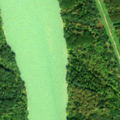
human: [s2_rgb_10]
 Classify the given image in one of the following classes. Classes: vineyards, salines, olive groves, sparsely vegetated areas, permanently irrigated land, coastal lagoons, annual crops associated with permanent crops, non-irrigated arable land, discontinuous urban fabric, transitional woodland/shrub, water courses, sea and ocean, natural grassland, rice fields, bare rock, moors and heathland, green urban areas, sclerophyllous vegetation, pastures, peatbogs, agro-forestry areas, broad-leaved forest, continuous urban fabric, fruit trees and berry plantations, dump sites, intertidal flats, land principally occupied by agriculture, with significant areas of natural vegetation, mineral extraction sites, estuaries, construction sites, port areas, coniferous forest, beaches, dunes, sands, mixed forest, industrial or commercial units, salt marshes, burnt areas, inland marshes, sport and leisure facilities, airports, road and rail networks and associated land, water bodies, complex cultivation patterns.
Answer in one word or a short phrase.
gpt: broad-leaved forest, transitional woodland/shrub, water courses